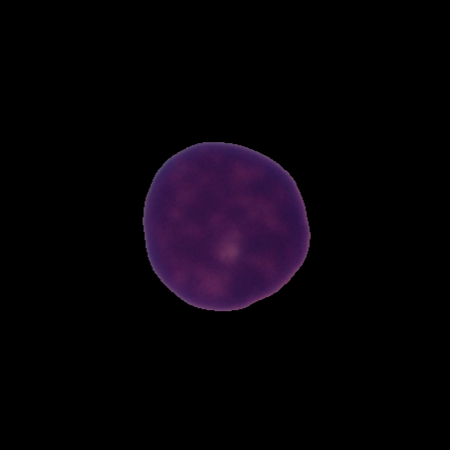
Label: healthy